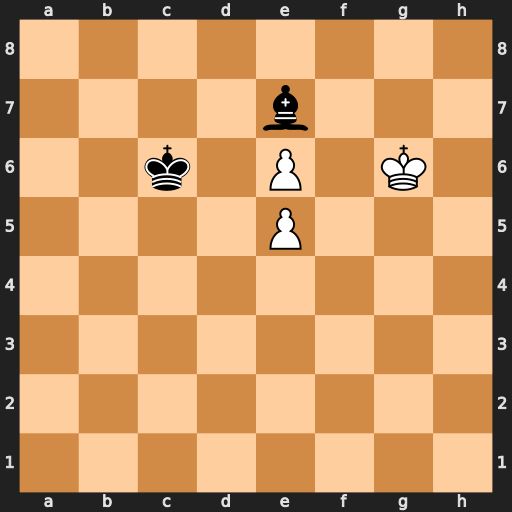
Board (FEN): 8/4b3/2k1P1K1/4P3/8/8/8/8
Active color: w
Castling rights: -
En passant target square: -
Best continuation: Kf7 Ba3 e7 Bxe7 Kxe7